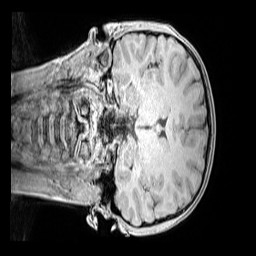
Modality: MP2RAGE
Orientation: coronal
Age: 9
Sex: male
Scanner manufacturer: siemens
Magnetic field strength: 3 T
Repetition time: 4 s
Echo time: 0.00299 s